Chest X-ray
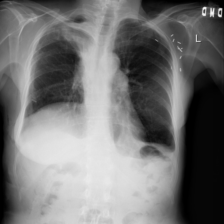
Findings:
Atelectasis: negative
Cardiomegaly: negative
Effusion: positive
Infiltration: negative
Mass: negative
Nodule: negative
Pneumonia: negative
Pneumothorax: negative
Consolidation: negative
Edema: negative
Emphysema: negative
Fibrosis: negative
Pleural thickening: negative
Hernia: negative